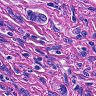
Metastatic tissue present: yes